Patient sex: M
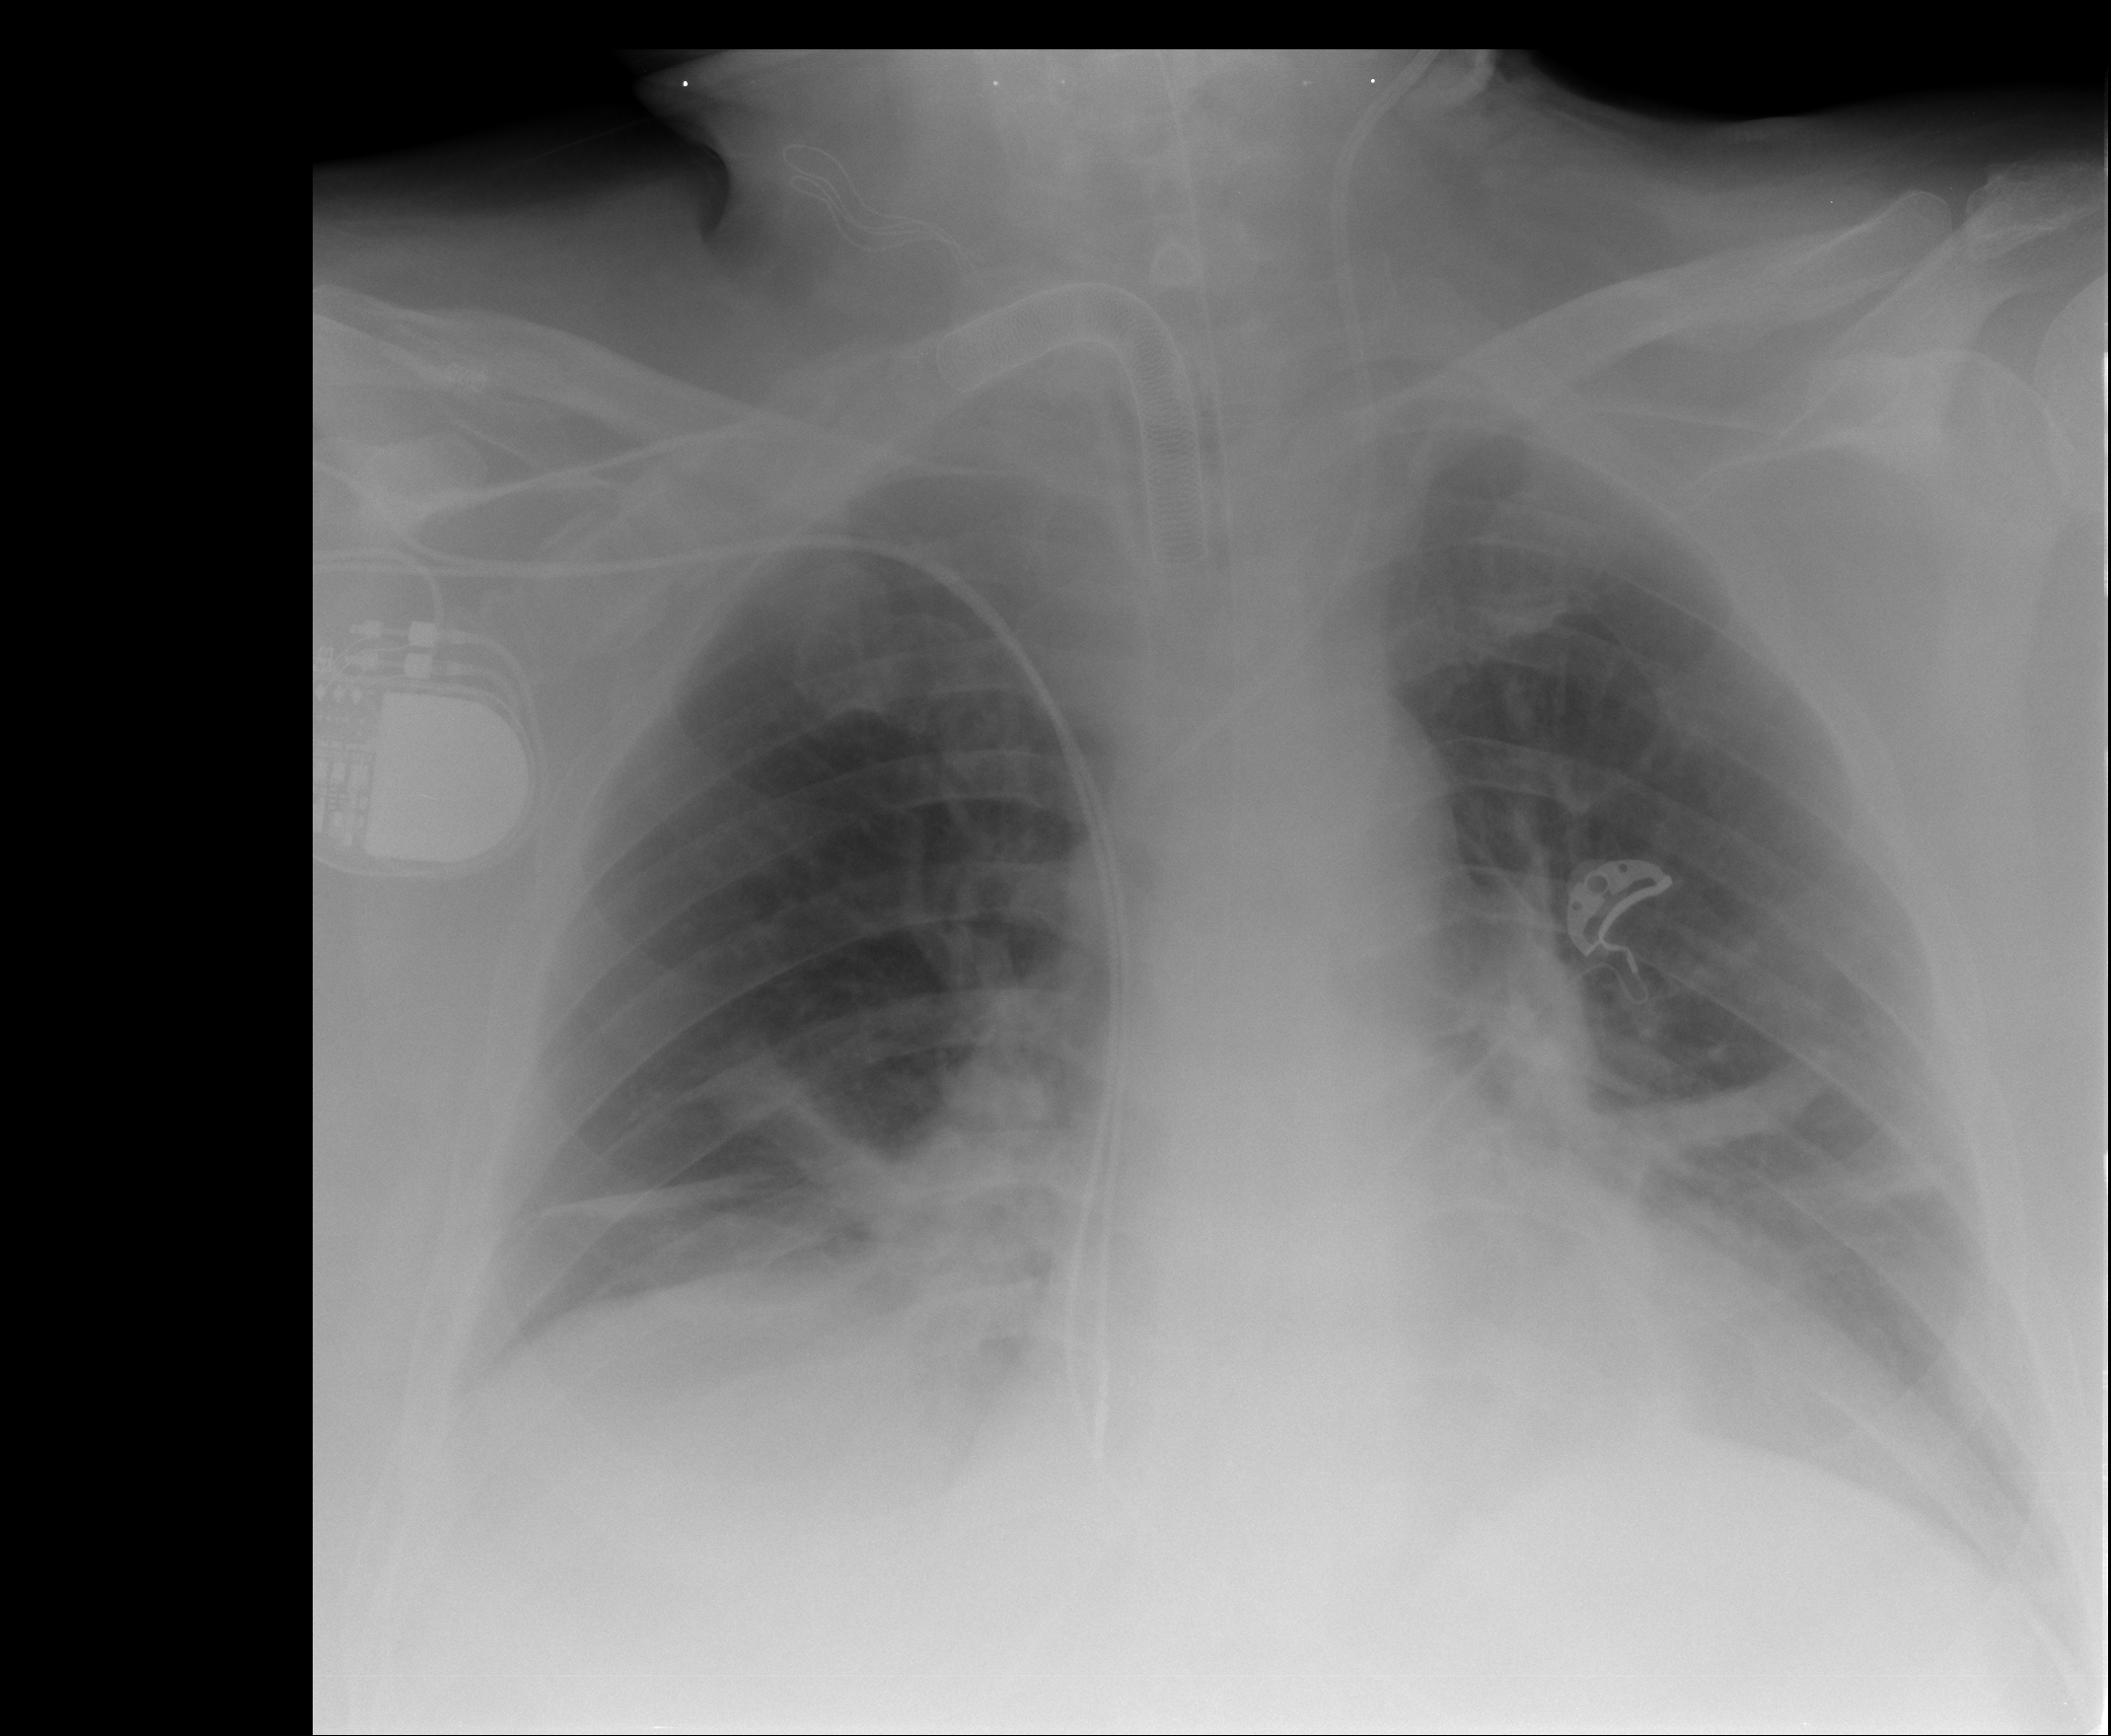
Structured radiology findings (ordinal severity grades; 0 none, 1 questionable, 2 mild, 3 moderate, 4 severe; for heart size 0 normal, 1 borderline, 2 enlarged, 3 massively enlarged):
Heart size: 2
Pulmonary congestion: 0
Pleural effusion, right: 0
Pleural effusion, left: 2
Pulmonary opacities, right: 2
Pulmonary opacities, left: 2
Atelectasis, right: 2
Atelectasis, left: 2